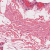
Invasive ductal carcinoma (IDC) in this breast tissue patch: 0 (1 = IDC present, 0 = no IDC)